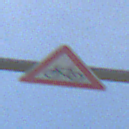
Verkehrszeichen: RadverkehrRechts
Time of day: MorningAfternoon
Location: Outdoor (Nature)
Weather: PartlyCloudy
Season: NotSpecified
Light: Natural